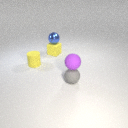
small yellow rubber cylinder to the left of small gray rubber sphere